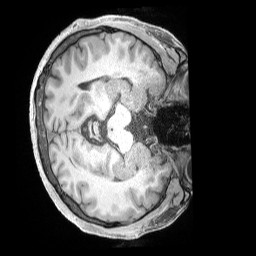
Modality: T1w
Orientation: axial
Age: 32
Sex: male
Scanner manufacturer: siemens
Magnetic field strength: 3 T
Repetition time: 2 s
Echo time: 0.00211 s